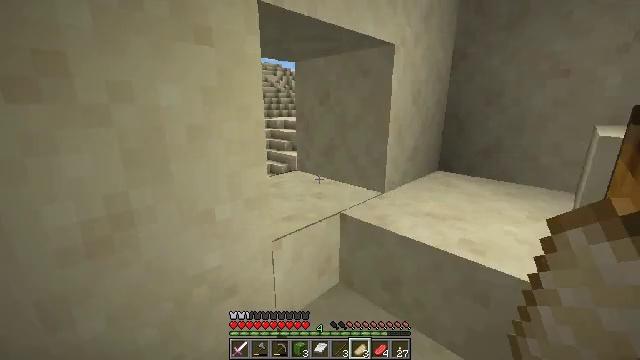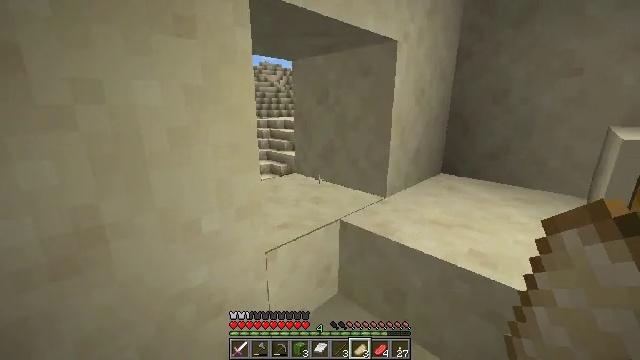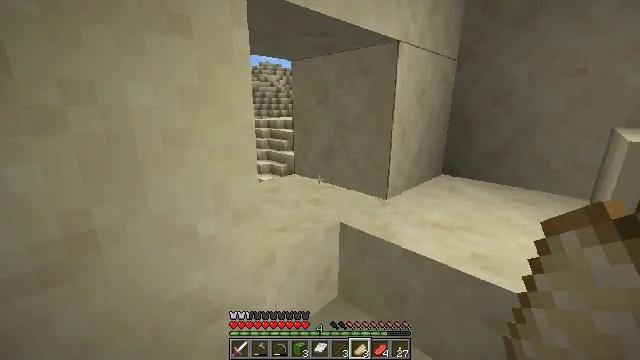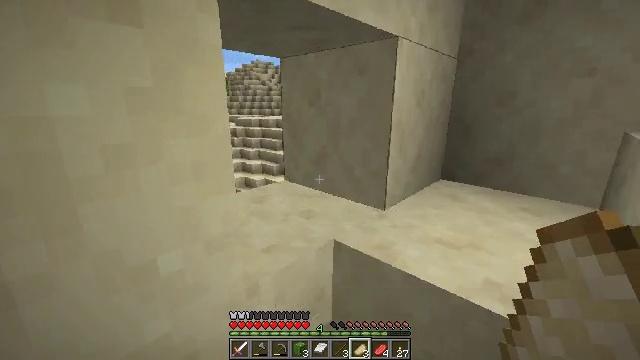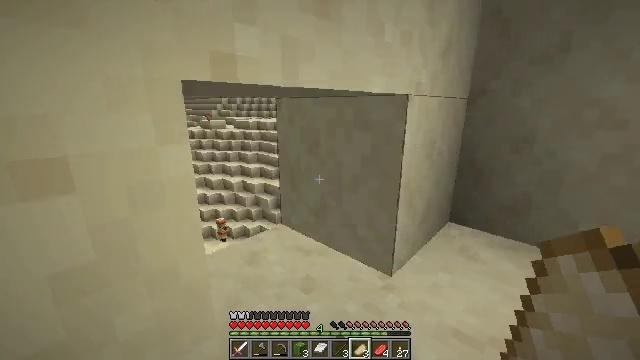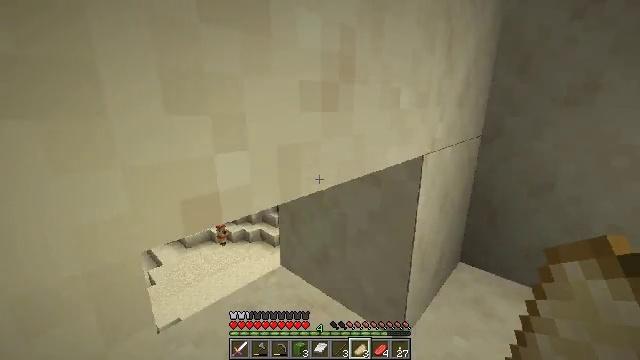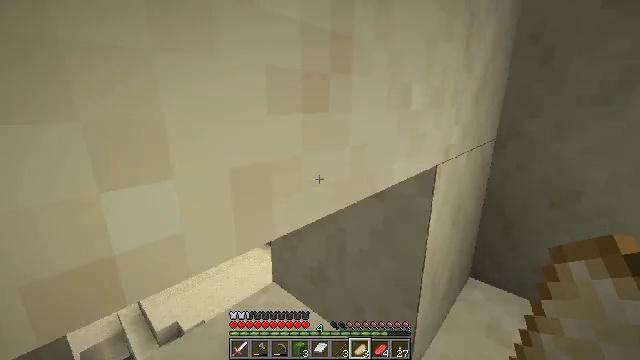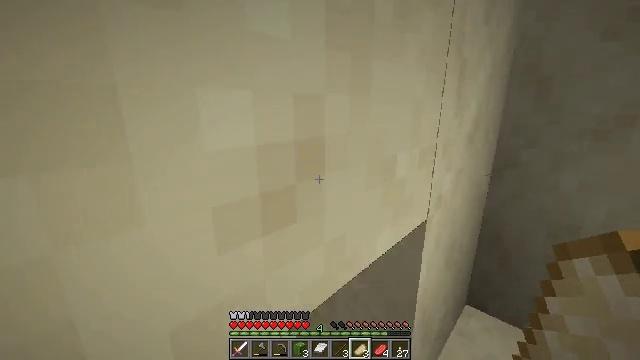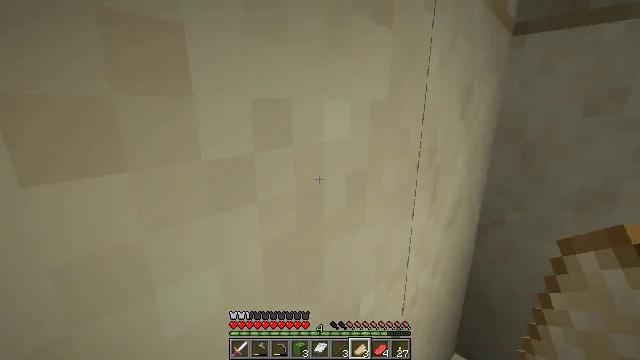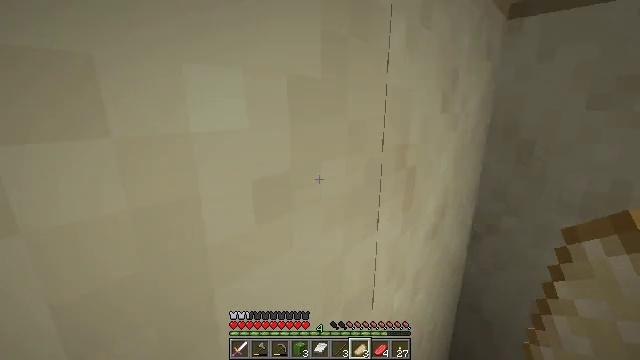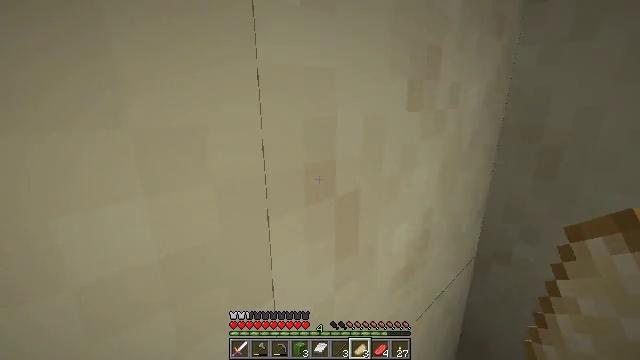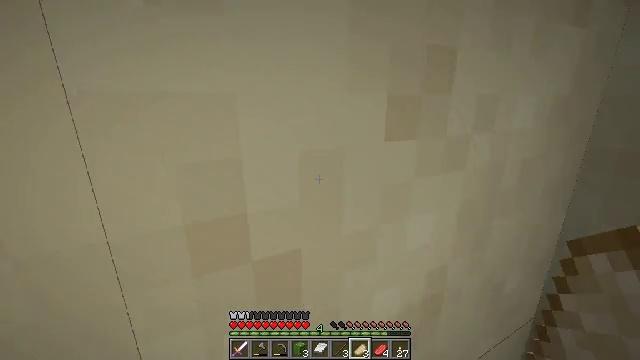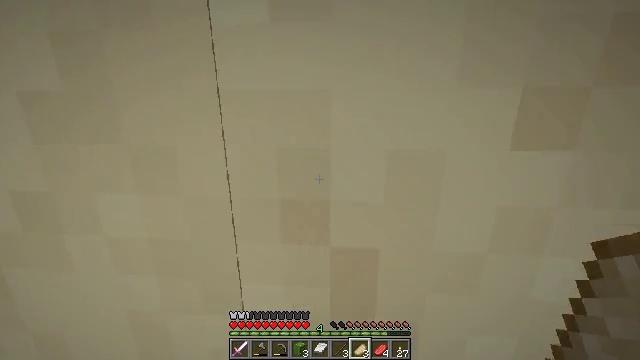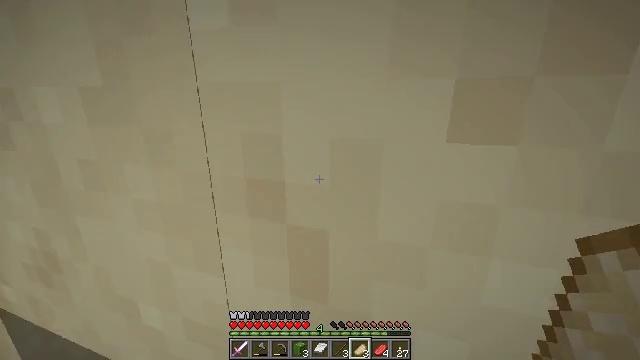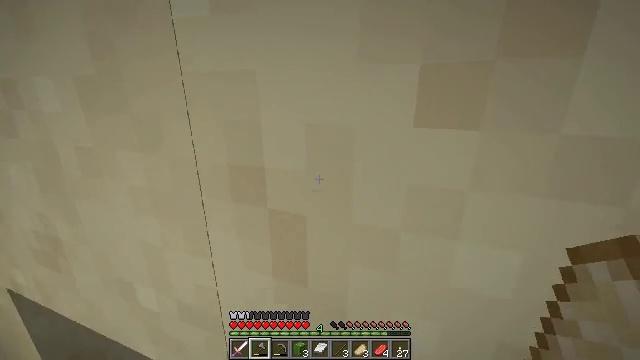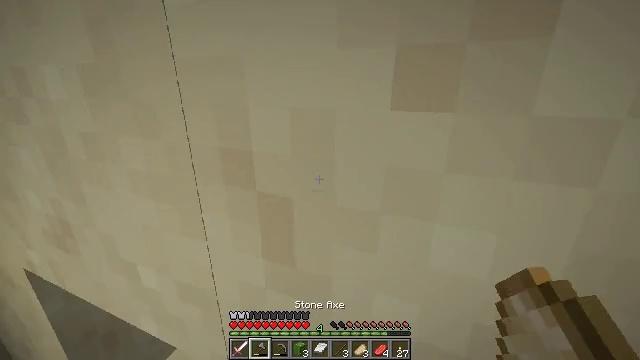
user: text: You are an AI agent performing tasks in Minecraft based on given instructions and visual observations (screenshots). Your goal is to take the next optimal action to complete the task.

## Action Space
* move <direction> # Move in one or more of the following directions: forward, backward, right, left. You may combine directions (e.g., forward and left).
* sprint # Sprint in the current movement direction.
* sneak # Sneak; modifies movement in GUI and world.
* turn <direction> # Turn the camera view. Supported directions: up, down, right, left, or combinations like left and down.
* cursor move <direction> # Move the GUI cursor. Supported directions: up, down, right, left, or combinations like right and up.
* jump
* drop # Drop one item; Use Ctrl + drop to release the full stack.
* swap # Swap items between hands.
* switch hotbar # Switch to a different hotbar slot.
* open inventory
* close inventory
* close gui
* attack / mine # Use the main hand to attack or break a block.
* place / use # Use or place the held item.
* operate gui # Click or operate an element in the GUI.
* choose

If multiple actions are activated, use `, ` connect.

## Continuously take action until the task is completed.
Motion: motion action
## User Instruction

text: Hold left click to mine smooth sandstone.
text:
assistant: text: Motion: move forward
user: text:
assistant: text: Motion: move forward
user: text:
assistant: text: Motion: move forward, turn right
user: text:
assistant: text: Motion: move forward
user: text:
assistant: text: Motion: move forward
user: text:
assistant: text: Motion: move forward
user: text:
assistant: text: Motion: move forward and move right
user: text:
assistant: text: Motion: move forward and move right
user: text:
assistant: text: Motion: move forward and move right
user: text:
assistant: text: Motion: move forward and move right, turn left
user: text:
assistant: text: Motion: move forward and move right, turn left
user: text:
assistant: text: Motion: turn left
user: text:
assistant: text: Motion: turn left
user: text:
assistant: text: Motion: turn left and down, attack / mine, switch to hotbar 2
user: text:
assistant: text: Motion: turn left and down, attack / mine, switch to hotbar 2
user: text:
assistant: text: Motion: turn left, switch to hotbar 2
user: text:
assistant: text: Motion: attack / mine, switch to hotbar 2
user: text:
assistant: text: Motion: no_op
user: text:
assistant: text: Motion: turn left
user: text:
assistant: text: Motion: turn left
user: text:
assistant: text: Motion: turn left
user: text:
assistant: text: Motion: turn left, attack / mine
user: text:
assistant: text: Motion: turn left, attack / mine, switch to hotbar 3
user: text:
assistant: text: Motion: turn left, attack / mine, switch to hotbar 3
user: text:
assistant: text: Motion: attack / mine, switch to hotbar 3
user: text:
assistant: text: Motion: attack / mine, switch to hotbar 3
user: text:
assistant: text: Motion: attack / mine
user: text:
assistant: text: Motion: attack / mine
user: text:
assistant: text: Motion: attack / mine
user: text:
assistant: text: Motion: attack / mine